Question: How can a workflow be told to wait until a specific date, or date field?
It works with timeout equals date, but I would much rather use wait until process time is on or after date.
When I try this the workflow is postponed until our distant ancestors have died of old age; it is the same if I put in a date field instead of a specific date (which is the end goal):

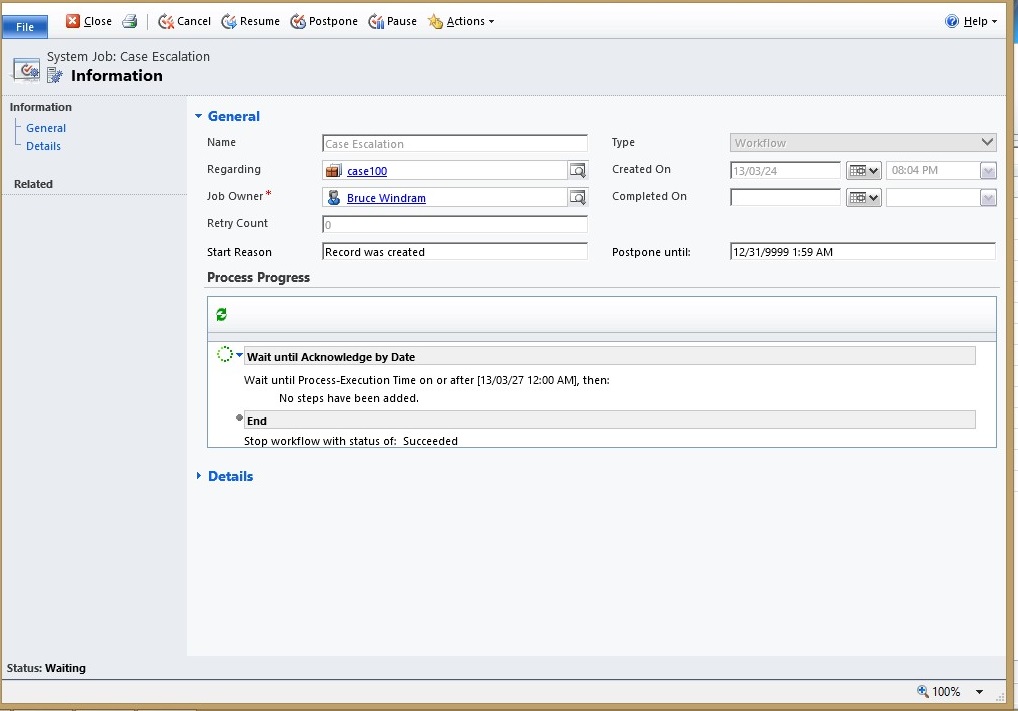
Answer: You want to consider what is considered a "timeout" for the desired behavior. The following links provide some more context.
Also, unless you have a really specific use case for using a specific date (like year end deadlines or processing) -- you'll probably want to use a datetime field on an entity as the basis for the right side of the comparison. You can always use the dialog on the right to choose a fixed date/time before or after any of the entity datetime fields.

<URL>
<URL>
<URL>